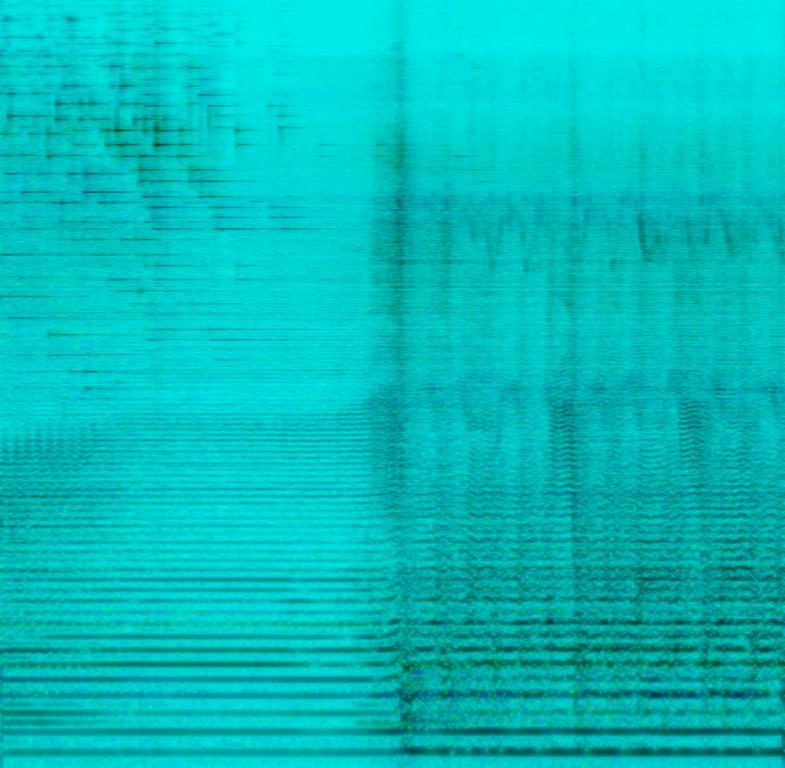
This song features a didgeridoo being played using the vibration produced by blowing the lips on the instrument. This produces a droning sound. The droning sound alternates with the bass sound of the didgeridoo in a pattern. There are no other instruments in this song. There are no voices in this song. This is an instrumental song. This song can be played in a movie scene when a man lost in a forest approaches a tribal settlement.